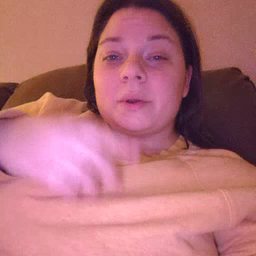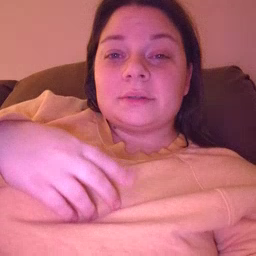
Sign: because